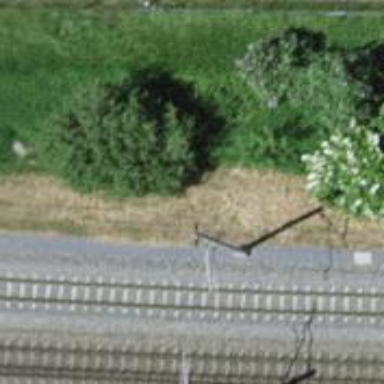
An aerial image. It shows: Power pole.